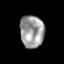
Tissue: prostate
Cell type: Myeloid cells
Senescence score: 0.3376
Nuclear area (px): 757
Mean DAPI intensity: 157.35